Question: i am a newbie in VBA, so i come across with several issues.
I have a dataset that looks like this:

I have to compare column A with columns B,C,D,E and F and then color the fonts of the cells in columns B:F under these conditions:
1. If cells in column A are equal with the cells in columns B:F, paint their font orange.
2. If cells in column A are higher than the cells in columns B:F, paint their font red.
3. If cells in column A are lower than the cells in columns B:F, paint their font green.
4. If the absolute difference between column A and the rest columns (B:F) is less than 1, paint their font orange.
I have tried to write a simple macro and all conditions are met except the 4th.
Here is my attempt.
---
'''
Sub ConditionalFormating()
Dim i, j, a As Double
a = 0.99
i = 2
j = 2
For j = 1 To 6
For i = 2 To 10
ActiveSheet.Cells(i, j).Select
If ActiveSheet.Cells(i, j) - ActiveSheet.Cells(i, 1) >= a Then
With Selection.Interior
.Pattern = xlSolid
.PatternColorIndex = xlAutomatic
.Color = RGB(255, 156, 0)
.TintAndShade = 0
.PatternTintAndShade = 0
End With
End If
If ActiveSheet.Cells(i, j) - ActiveSheet.Cells(i, 1) <= a Then
With Selection.Interior
.Pattern = xlSolid
.PatternColorIndex = xlAutomatic
.Color = RGB(255, 156, 0)
.TintAndShade = 0
.PatternTintAndShade = 0
End With
End If
If ActiveSheet.Cells(i, j) > ActiveSheet.Cells(i, 1) Then
With Selection.Interior
.Pattern = xlSolid
.PatternColorIndex = xlAutomatic
.Color = RGB(0, 255, 0)
.TintAndShade = 0
.PatternTintAndShade = 0
End With
End If
If ActiveSheet.Cells(i, j) < ActiveSheet.Cells(i, 1) Then
With Selection.Interior
.Pattern = xlSolid
.PatternColorIndex = xlAutomatic
.Color = RGB(255, 0, 0)
.TintAndShade = 0
.PatternTintAndShade = 0
End With
End If
Next
Next
End Sub
'''
---
Could anyone help me? I cannot understand why the 4th condition is not met when all others are.
Thank you in advance!
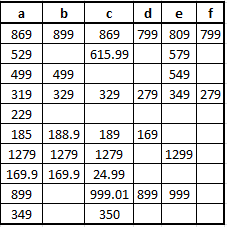
Answer: To color the font, you have to use the Font property of Range, like: Selection.Font.Color=RGB(255,128,0).